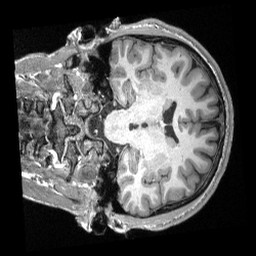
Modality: T1w
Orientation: coronal
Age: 19
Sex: male
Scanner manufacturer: siemens
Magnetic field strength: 3 T
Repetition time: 2.3 s
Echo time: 0.00308 s